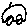
Label: car